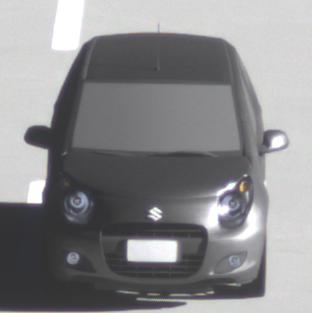
Make: Suzuki
Model: Alto 1.0
Detailed model: Alto (V)
Model produced from: 2011/02
Model produced until: 2011/03
Doors: 5
Color: gray
Road condition: dry road
Daytime: morning or afternoon
Contrast: high contrast